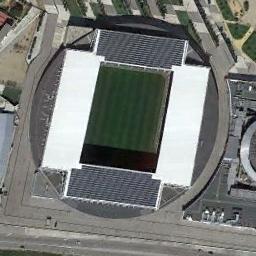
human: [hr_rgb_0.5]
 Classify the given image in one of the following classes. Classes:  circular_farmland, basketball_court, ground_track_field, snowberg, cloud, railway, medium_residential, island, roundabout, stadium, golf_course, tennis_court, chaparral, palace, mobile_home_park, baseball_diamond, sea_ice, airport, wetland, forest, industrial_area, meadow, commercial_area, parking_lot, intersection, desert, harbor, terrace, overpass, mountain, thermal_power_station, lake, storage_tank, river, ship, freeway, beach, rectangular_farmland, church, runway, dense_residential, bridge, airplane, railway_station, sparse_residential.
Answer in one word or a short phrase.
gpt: stadium